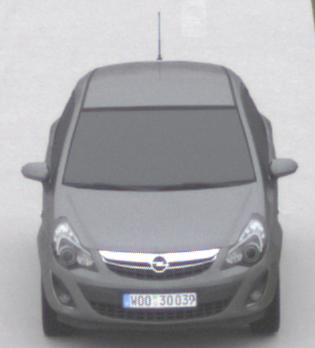
Make: Opel
Model: Corsa 1.2
Detailed model: Corsa (D)
Model produced from: 2011/01
Model produced until: 2014/08
Doors: 3
Color: gray
Road condition: dry road
Daytime: midday
Contrast: low contrast